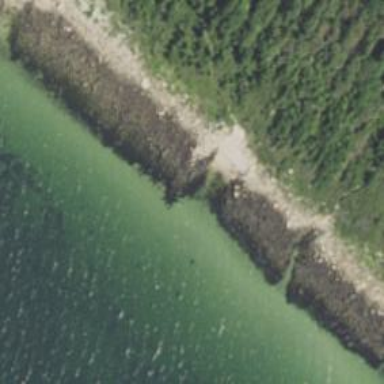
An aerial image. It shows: Rocky area where the tidal waters flow in.